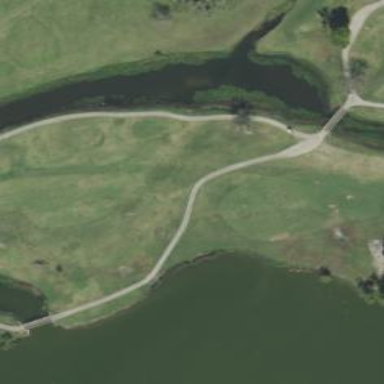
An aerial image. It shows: Path used for both walking and golf.